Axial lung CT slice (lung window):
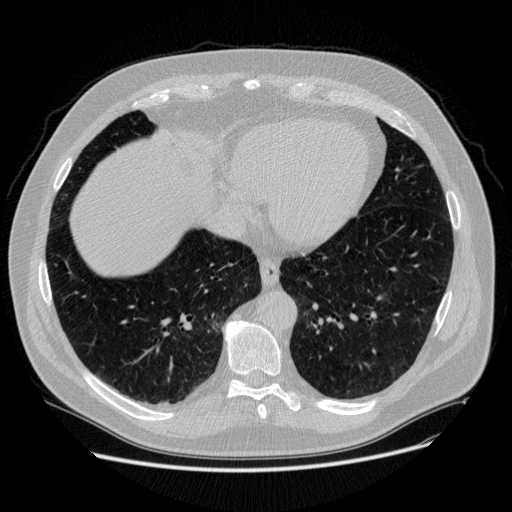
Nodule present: no